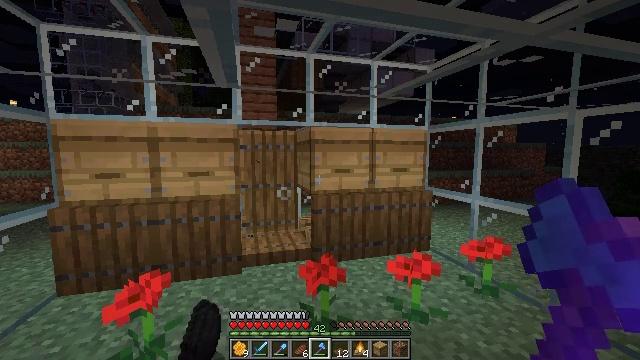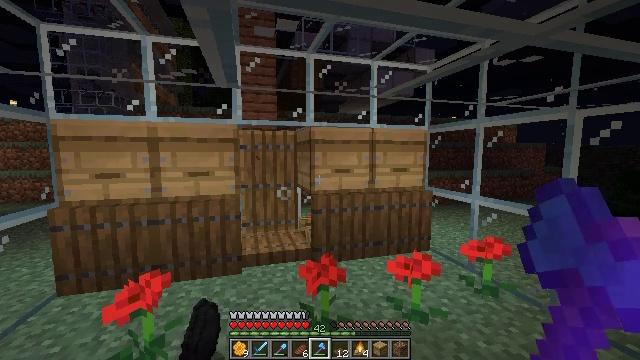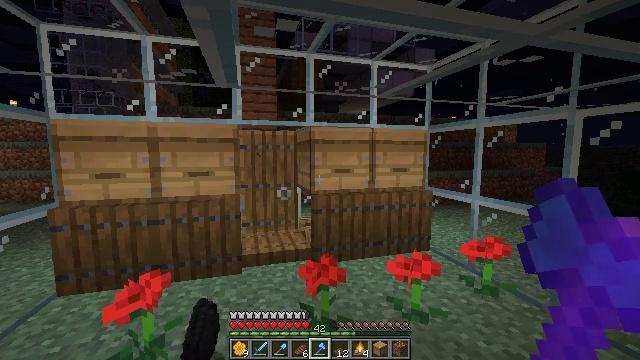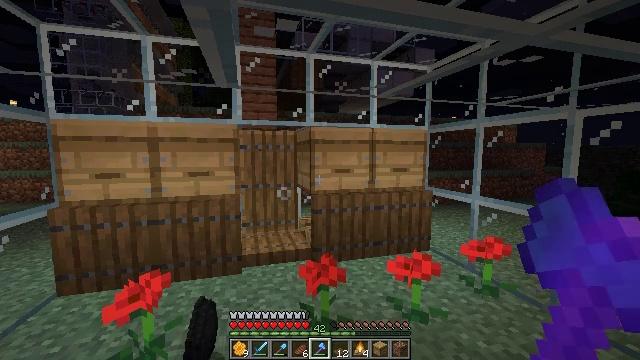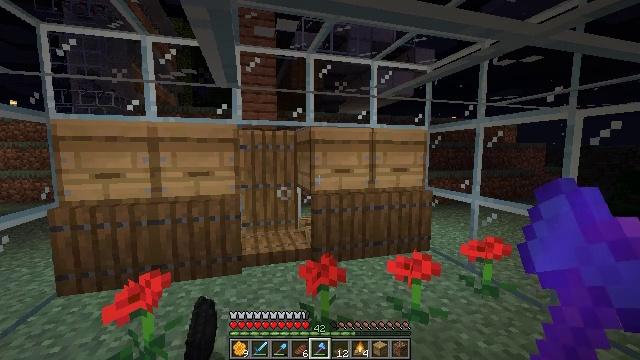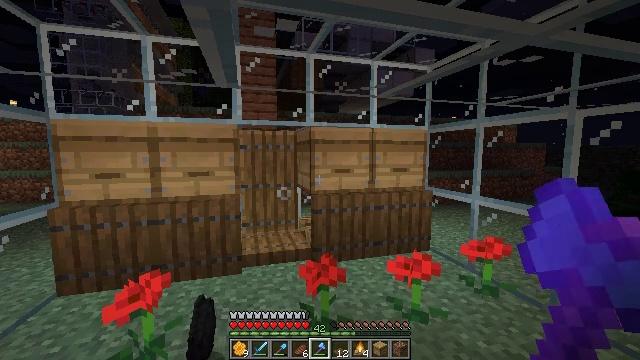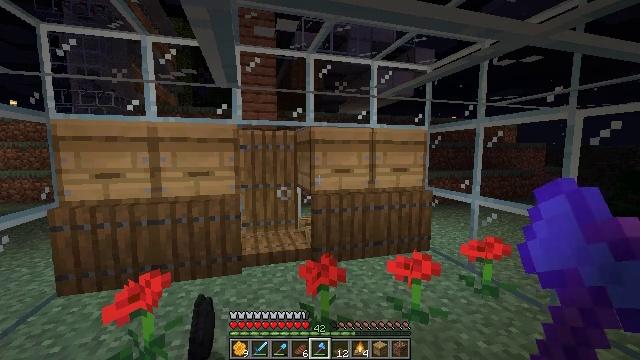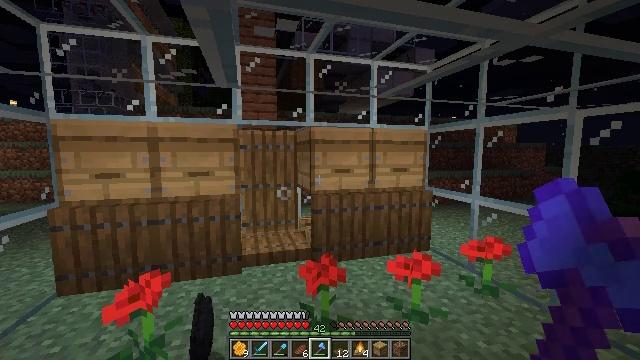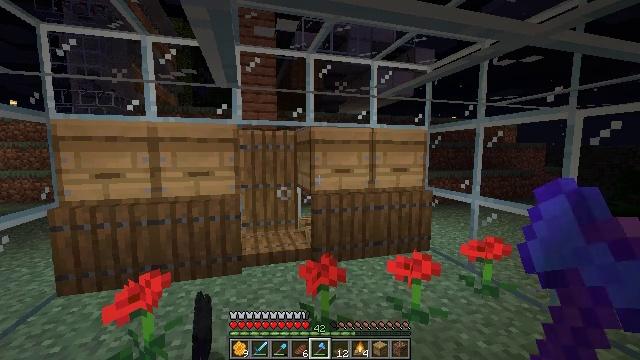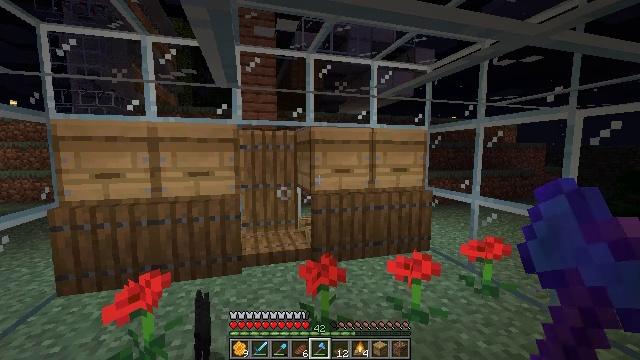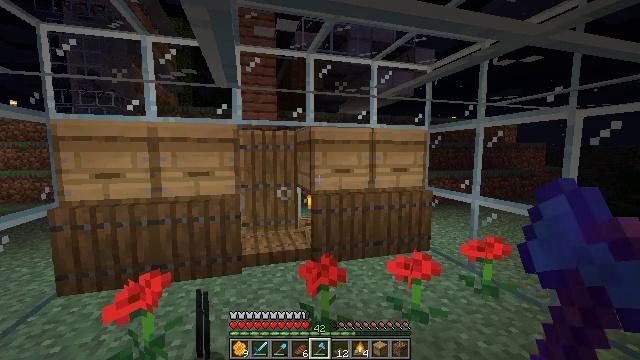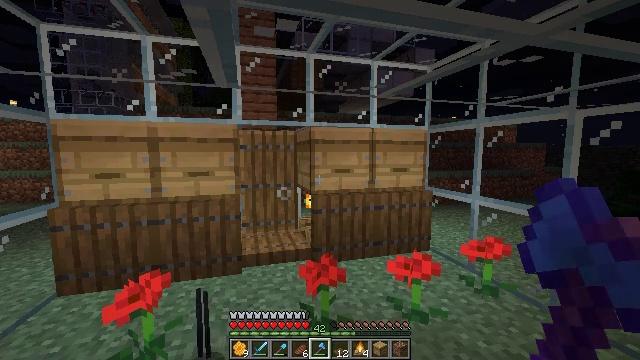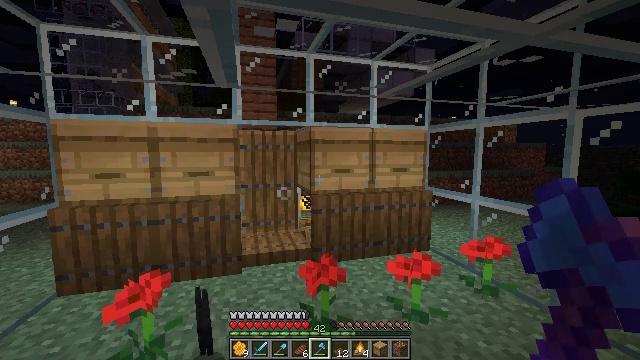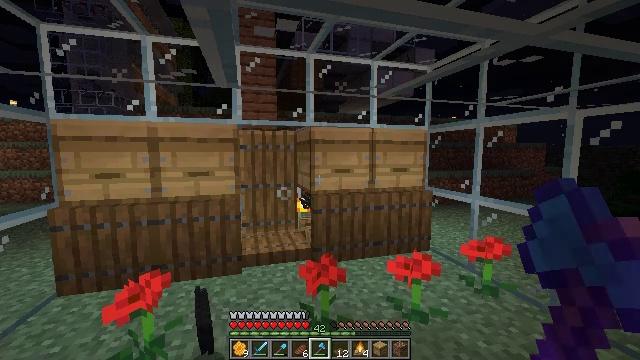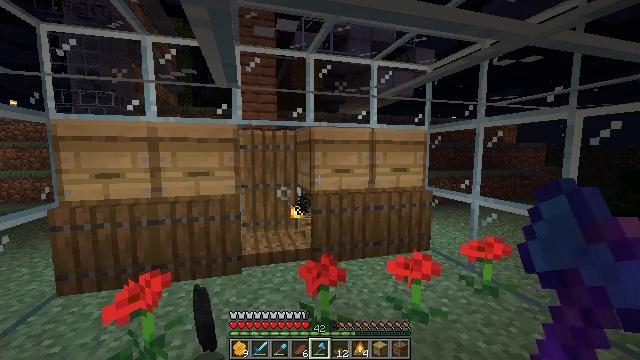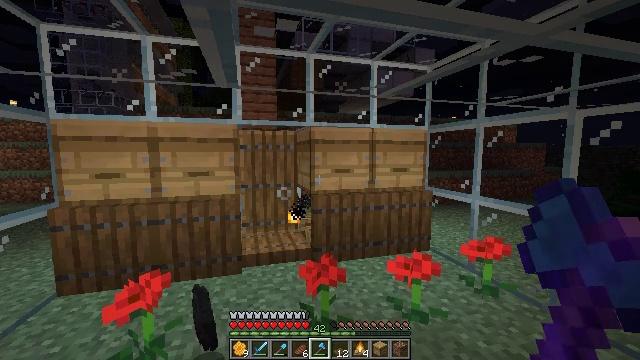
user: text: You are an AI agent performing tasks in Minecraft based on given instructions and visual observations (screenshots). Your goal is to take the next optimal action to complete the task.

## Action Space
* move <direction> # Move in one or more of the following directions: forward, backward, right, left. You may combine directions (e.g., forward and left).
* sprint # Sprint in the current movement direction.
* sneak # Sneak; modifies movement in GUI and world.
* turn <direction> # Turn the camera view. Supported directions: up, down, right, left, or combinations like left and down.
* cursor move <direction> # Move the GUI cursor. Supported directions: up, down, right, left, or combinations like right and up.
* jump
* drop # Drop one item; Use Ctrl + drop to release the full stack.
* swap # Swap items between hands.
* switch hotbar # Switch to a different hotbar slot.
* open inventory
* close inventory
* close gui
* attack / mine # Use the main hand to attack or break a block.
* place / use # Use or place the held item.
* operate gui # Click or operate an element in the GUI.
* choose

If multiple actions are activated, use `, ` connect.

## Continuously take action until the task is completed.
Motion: motion action
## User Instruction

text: Destroy the beehive to relocate it.
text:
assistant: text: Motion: no_op
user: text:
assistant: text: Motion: no_op
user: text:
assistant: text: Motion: no_op
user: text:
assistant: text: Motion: no_op
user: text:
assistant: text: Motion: no_op
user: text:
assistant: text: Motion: no_op
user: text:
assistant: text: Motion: no_op
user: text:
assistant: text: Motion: no_op
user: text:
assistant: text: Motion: no_op
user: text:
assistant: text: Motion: no_op
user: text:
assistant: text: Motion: no_op
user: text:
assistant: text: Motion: no_op
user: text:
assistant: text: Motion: no_op
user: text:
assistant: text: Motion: no_op
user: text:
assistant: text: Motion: no_op
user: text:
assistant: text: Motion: no_op
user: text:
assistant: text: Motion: no_op
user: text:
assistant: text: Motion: no_op
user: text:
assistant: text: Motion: no_op
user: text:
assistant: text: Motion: no_op
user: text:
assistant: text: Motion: no_op
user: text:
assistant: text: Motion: no_op
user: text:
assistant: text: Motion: no_op
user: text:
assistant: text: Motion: no_op
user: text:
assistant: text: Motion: no_op
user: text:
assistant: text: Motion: no_op
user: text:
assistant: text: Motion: no_op
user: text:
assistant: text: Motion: no_op
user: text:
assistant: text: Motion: no_op
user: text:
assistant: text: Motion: no_op